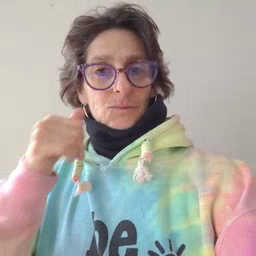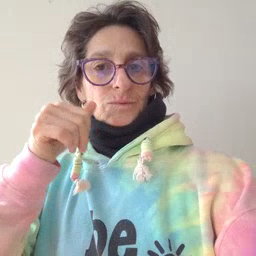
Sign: girl